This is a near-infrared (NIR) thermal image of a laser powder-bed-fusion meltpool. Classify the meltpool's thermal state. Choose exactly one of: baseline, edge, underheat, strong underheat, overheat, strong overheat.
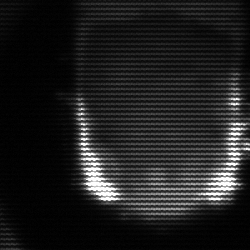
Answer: baseline